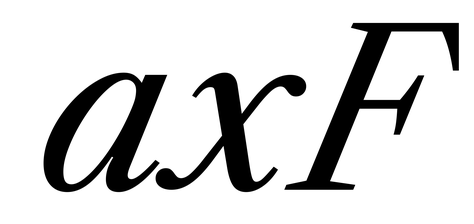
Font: LibreCaslonText-Italic_Italic